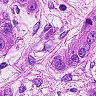
Metastatic tissue present: yes